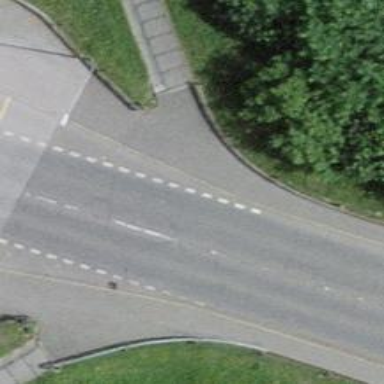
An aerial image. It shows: Raised kerb.